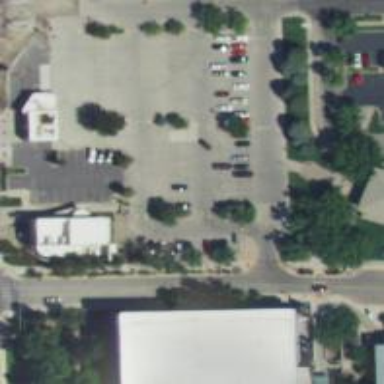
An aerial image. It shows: Parking space.